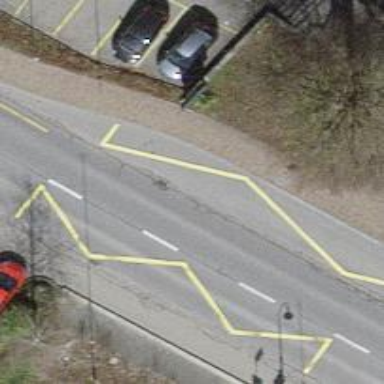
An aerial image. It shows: Bus stop with platform for public transport.